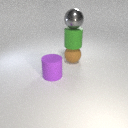
large gray metal sphere above large brown rubber sphere